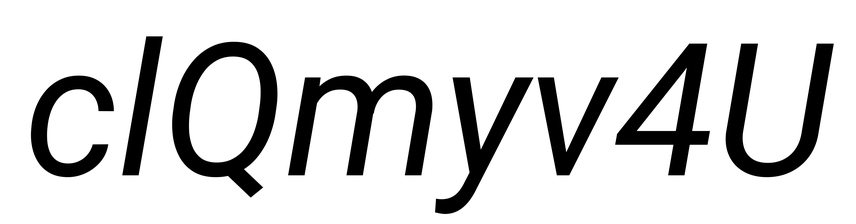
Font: Roboto-Italic_Italic